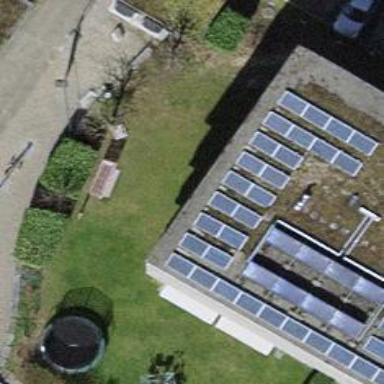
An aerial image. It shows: Solar power generator.